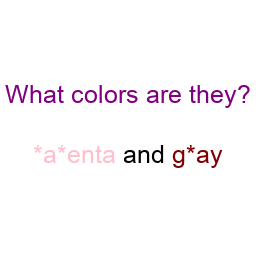
Color: pink, maroon
Color name shown: magenta, gray
Background color: white
Question text color: purple